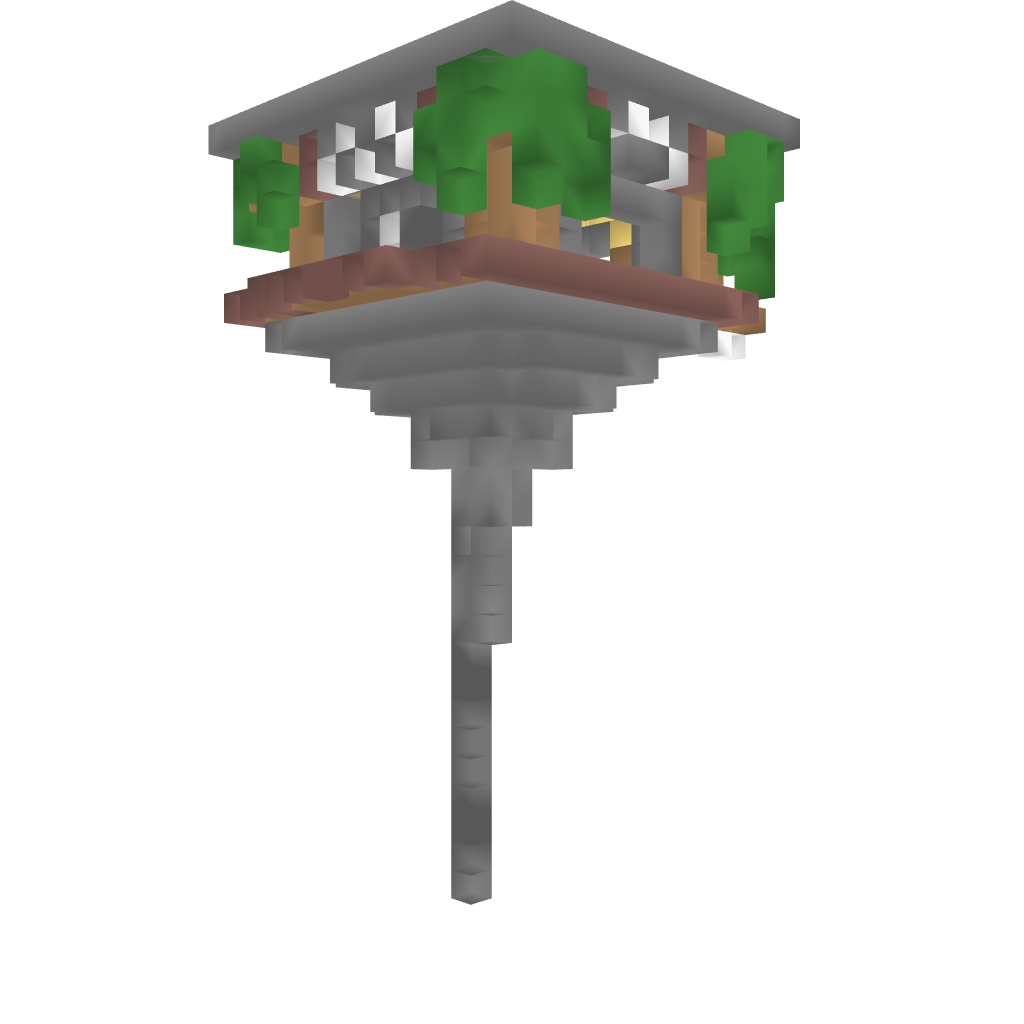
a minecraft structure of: House in Clouds bad low quality